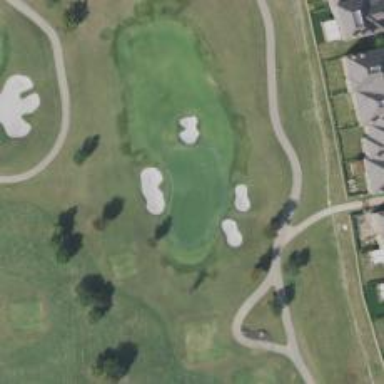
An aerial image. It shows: View of golf hole.